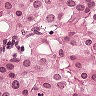
Metastatic tissue present: yes